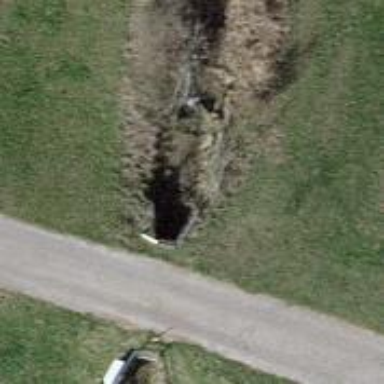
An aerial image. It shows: Culvert tunnel.